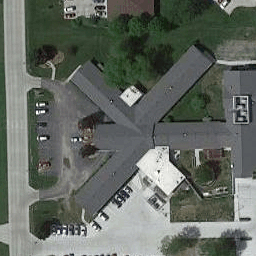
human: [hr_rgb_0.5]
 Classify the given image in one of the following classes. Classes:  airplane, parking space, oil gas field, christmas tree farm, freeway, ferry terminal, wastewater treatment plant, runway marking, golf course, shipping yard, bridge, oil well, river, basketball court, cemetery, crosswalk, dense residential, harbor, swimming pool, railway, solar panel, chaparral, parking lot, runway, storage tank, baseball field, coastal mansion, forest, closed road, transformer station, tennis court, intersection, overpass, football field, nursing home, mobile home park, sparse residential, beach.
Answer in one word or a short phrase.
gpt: nursing home